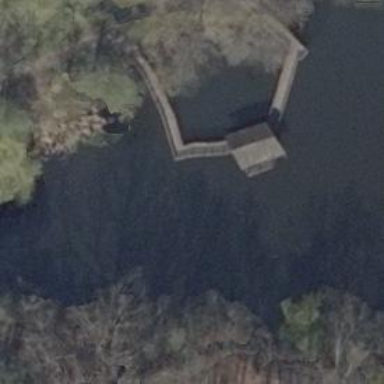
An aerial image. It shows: Footway bridge.